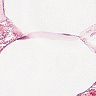
Metastatic tissue present: no